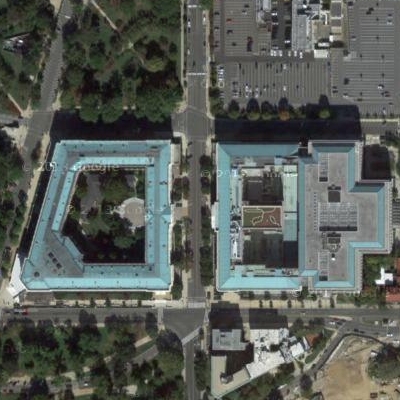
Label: cIndustry